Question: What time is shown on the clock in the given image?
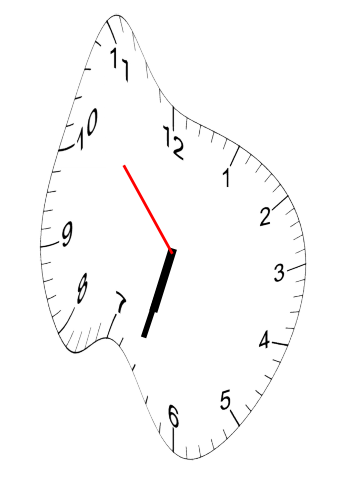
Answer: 06:32:53